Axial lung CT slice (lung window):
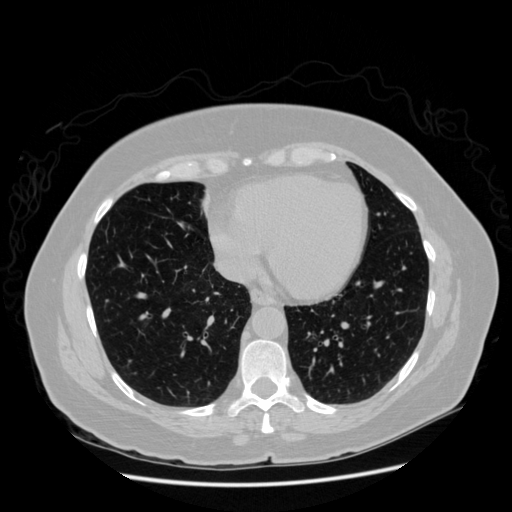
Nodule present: no